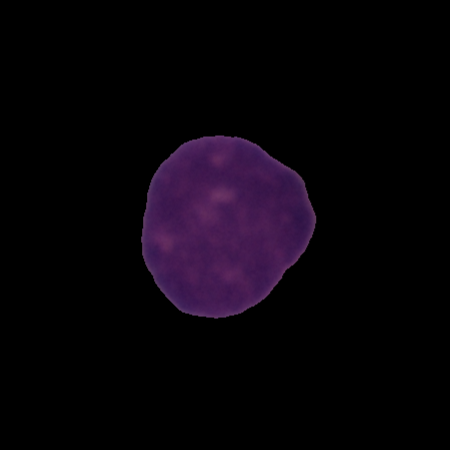
Label: cancer